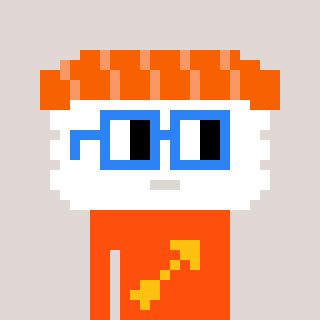
a pixel art character with square blue glasses, a nigiri-shaped head and a orange-colored body on a warm background